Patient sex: M
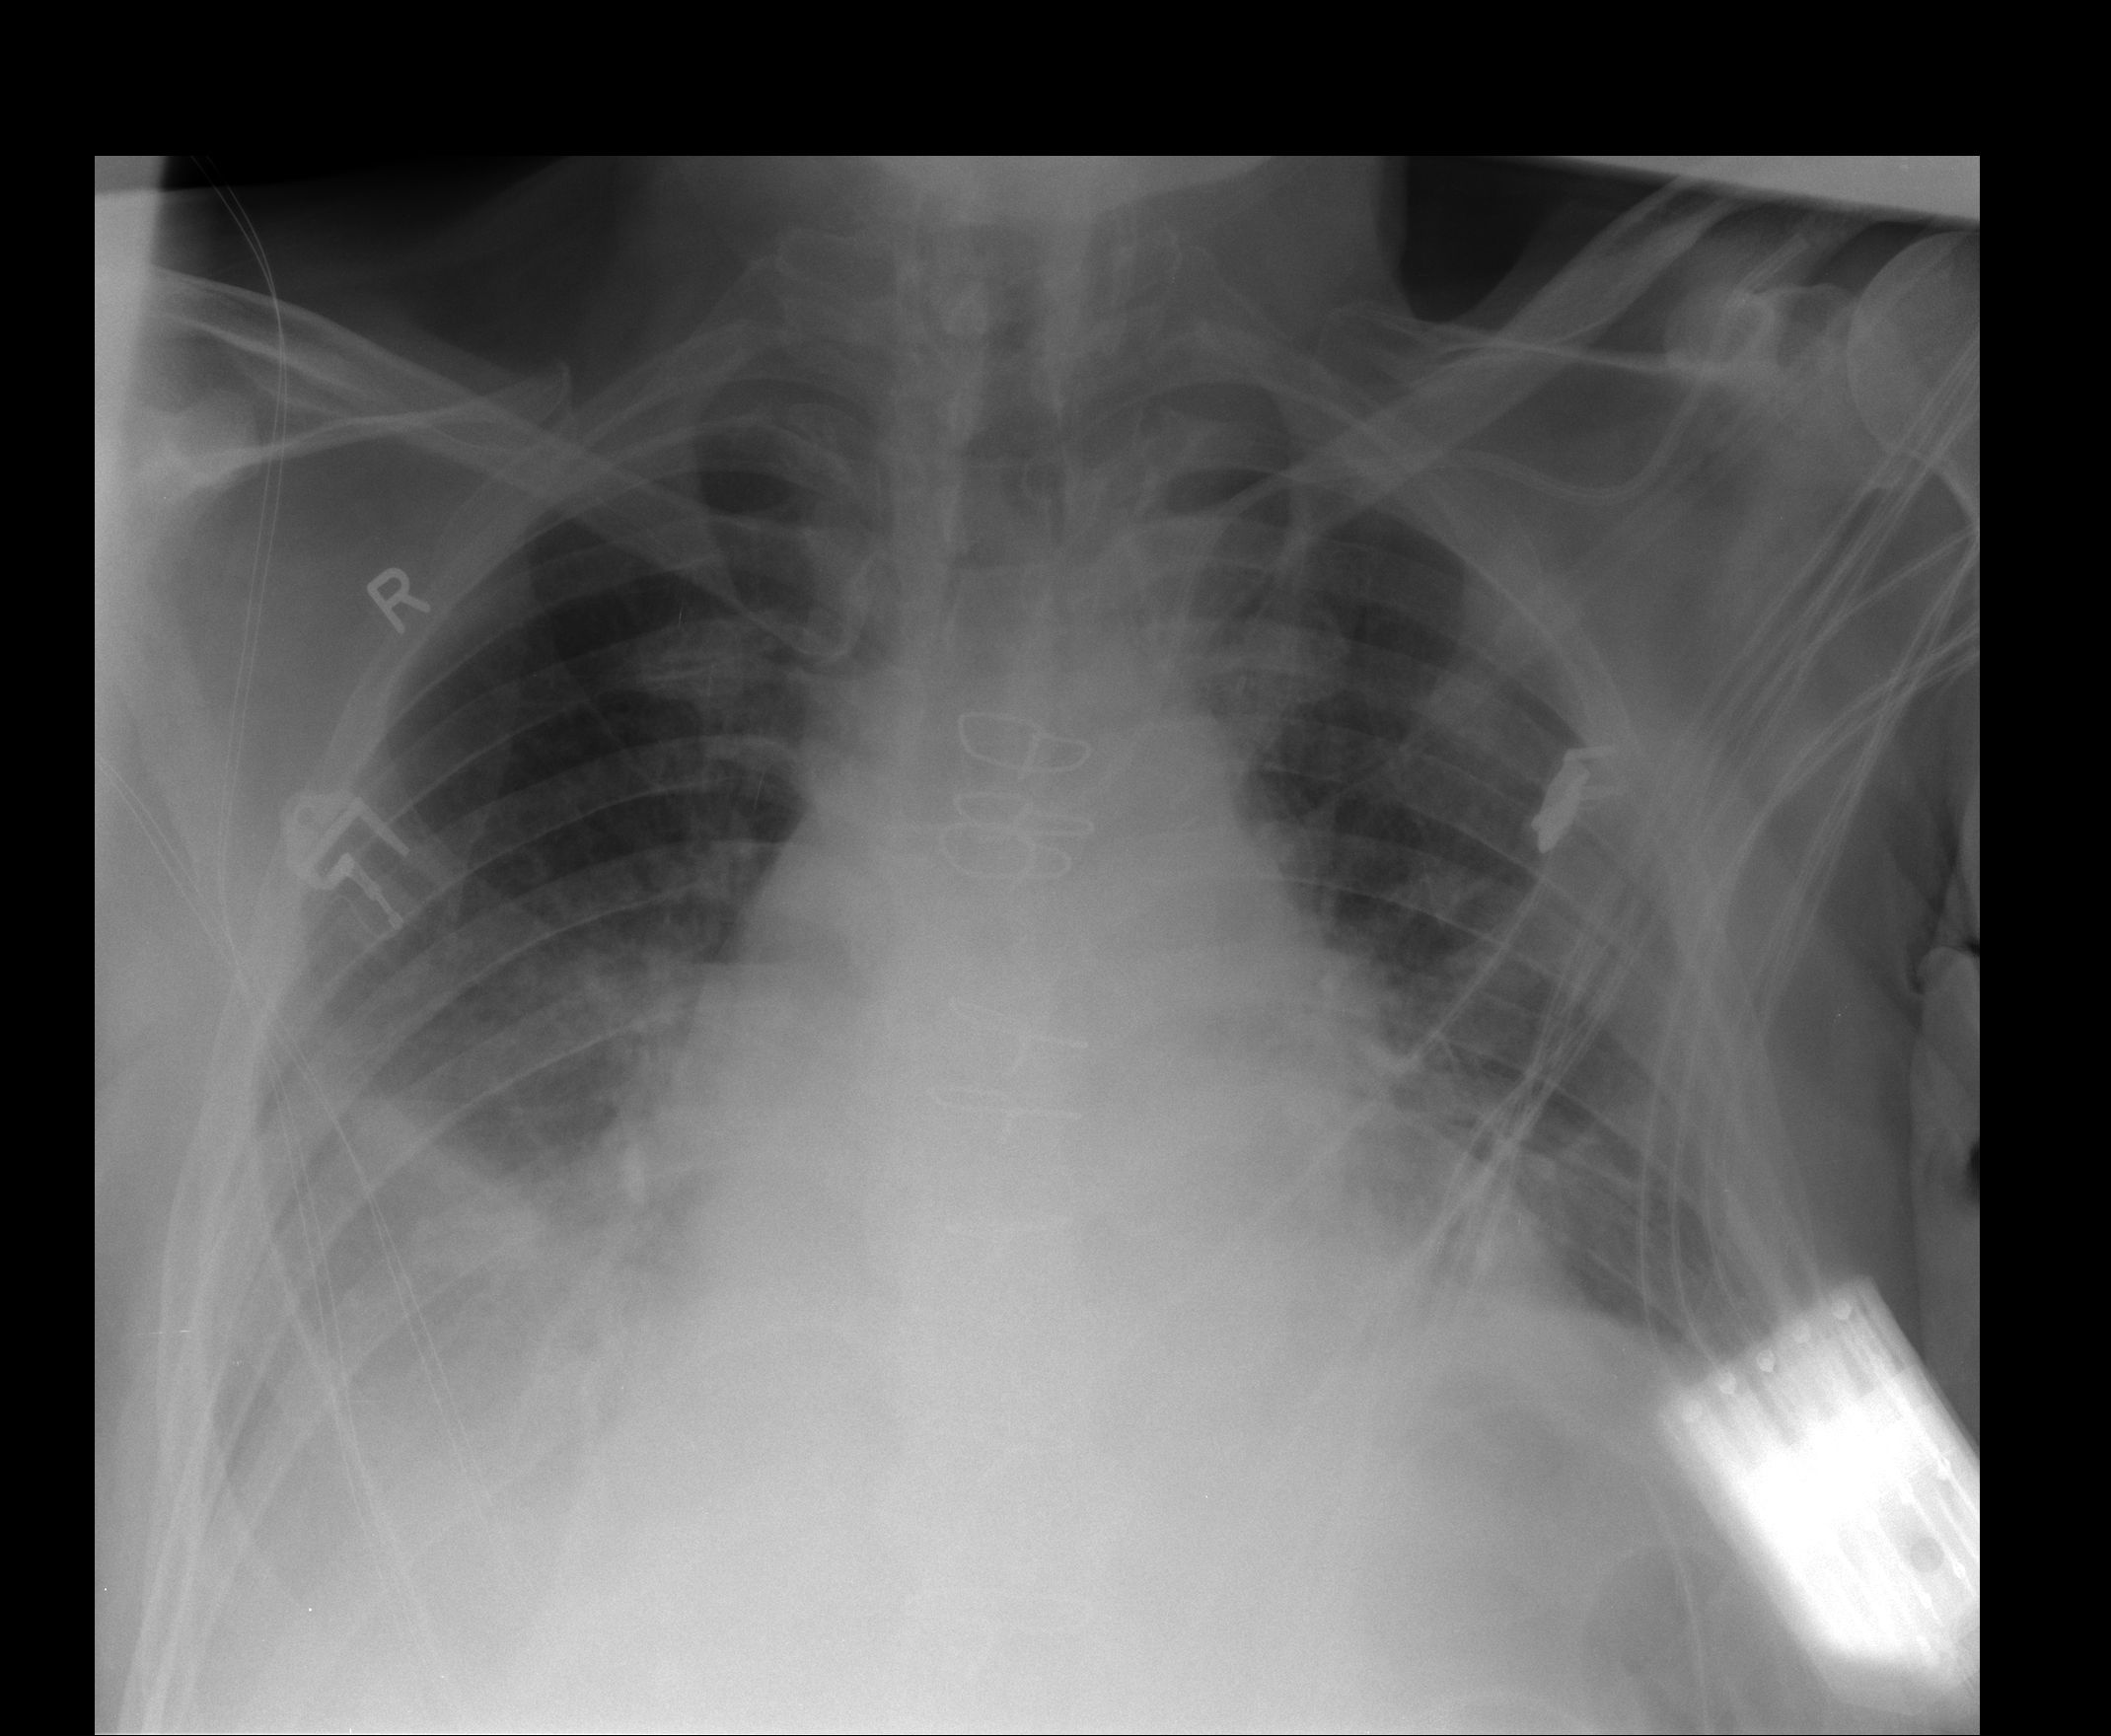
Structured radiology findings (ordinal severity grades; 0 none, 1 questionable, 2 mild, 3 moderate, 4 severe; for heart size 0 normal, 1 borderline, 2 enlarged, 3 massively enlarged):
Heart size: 2
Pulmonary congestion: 0
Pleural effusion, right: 2
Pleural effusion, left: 2
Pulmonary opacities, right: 0
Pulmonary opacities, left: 0
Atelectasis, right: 2
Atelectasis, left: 2